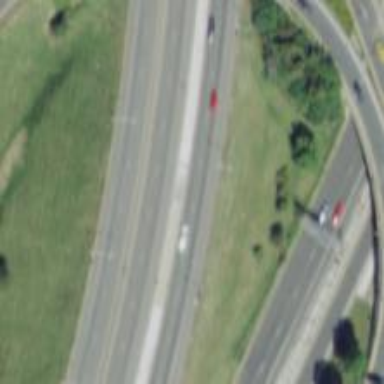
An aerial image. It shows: Urban freeway or expressway with asphalt surface.